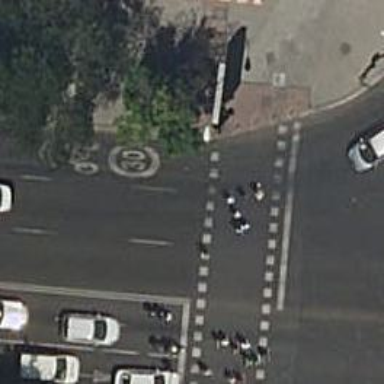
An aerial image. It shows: Road crossing with traffic signals.